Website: ulta-beauty
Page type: payment
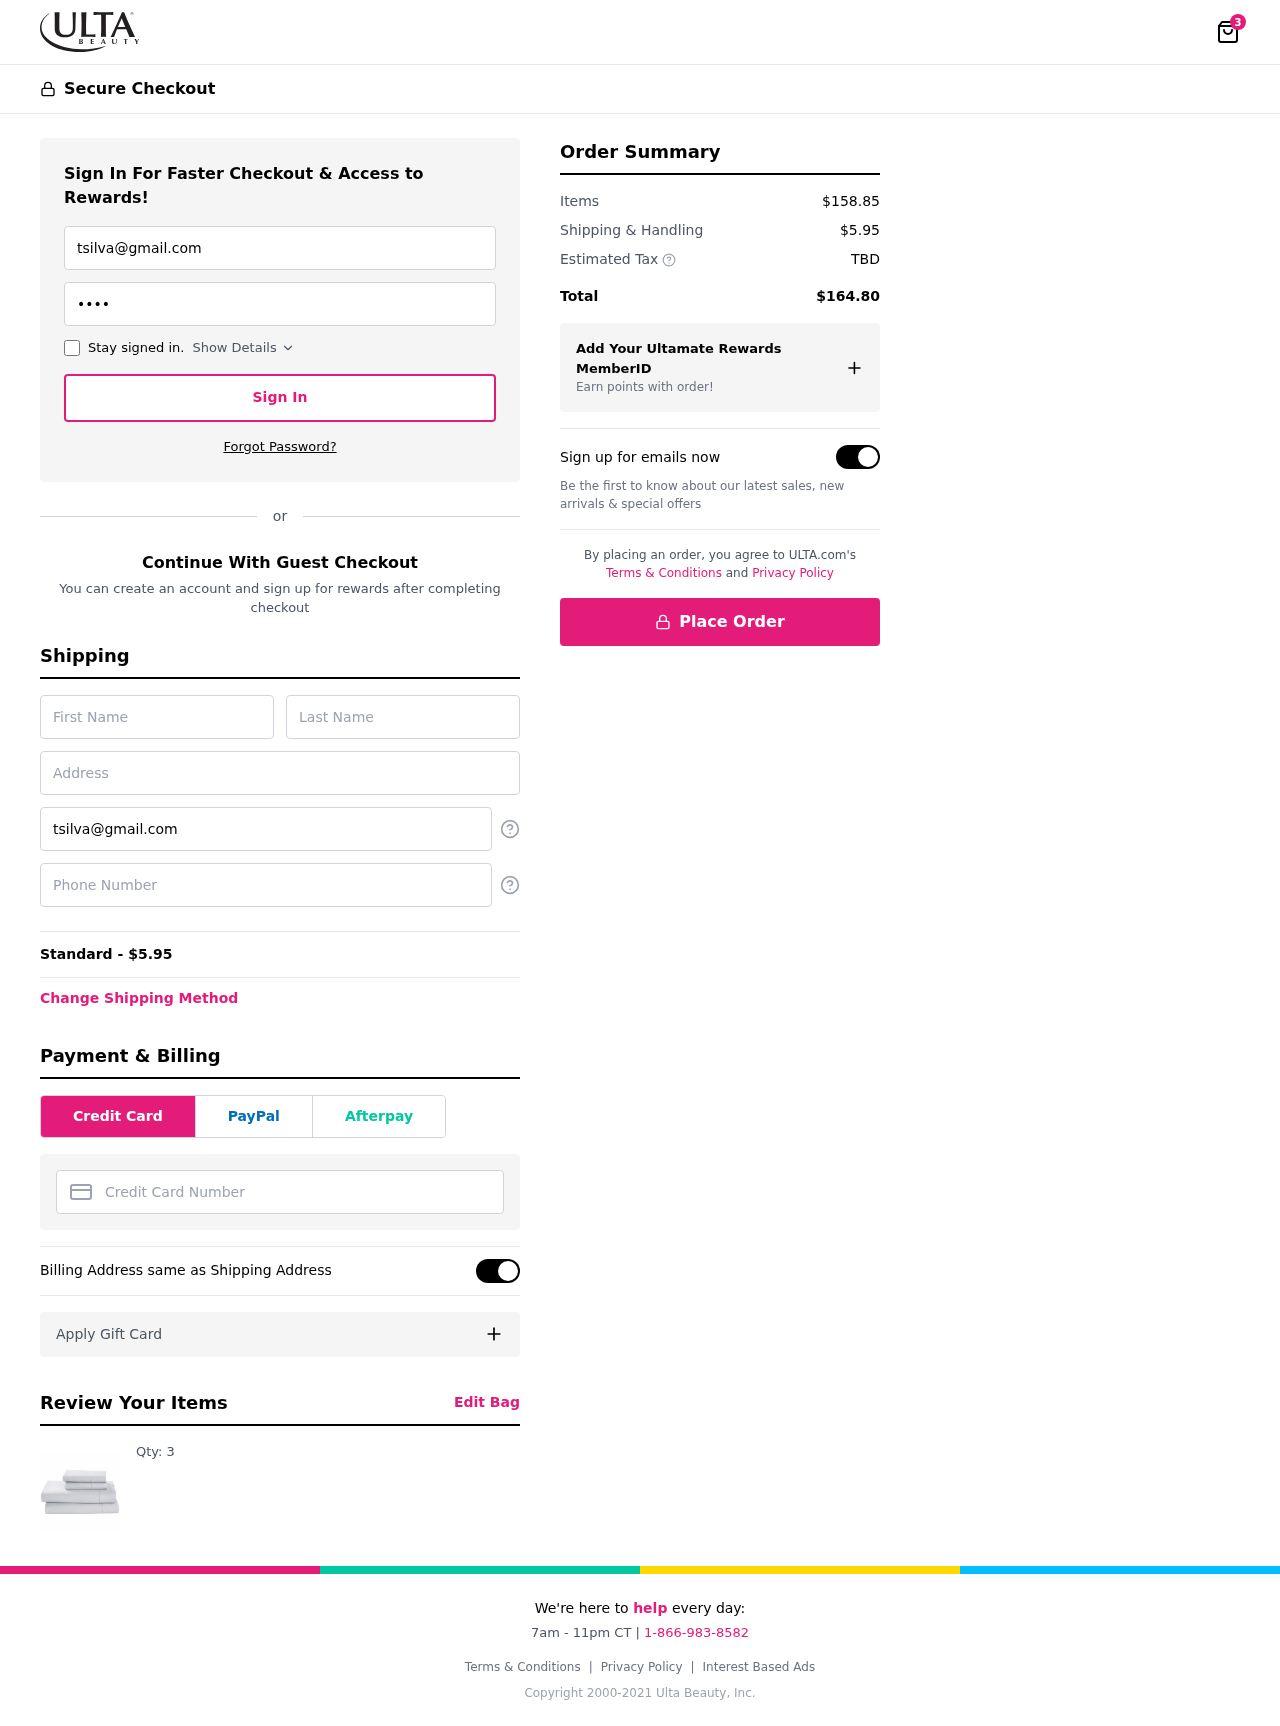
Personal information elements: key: PII_CARD_NUMBER
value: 3434 9173 5987 585
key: PII_EMAIL
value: tsilva@gmail.com
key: PII_FIRSTNAME
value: Thomas
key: PII_LASTNAME
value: Silva
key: PII_PHONE
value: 8992615884
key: PII_STREET
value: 96254 Jason Street Suite 927
Product elements: key: PRODUCT1_QUANTITY
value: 3
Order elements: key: ORDER_NUM_ITEMS
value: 3
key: ORDER_SHIPPING_COST
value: $5.95
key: ORDER_SHIPPING_COST
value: Standard - $5.95
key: ORDER_SUBTOTAL
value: $158.85
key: ORDER_TAX
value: TBD
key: ORDER_TOTAL
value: $164.80